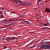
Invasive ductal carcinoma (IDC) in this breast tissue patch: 0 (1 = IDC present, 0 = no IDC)